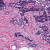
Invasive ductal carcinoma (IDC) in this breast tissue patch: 0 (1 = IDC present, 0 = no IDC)